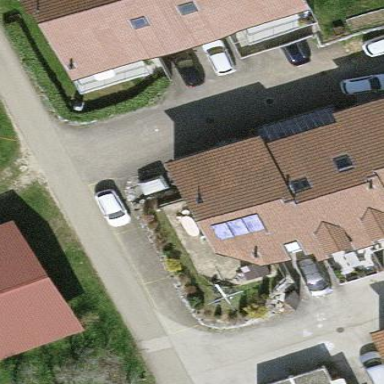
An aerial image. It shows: Terrace building.